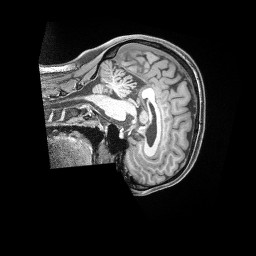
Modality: T1w
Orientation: sagittal
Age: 33
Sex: female
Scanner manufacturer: siemens
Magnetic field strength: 3 T
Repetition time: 2 s
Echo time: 0.00211 s